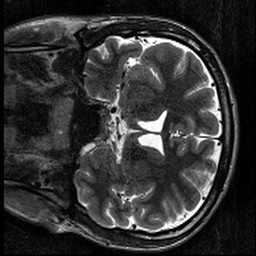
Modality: T2w
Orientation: coronal
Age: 19
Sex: male
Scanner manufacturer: siemens
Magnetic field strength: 3 T
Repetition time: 11.39 s
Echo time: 0.09 s